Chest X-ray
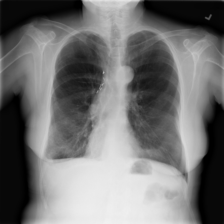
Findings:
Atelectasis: negative
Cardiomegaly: negative
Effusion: negative
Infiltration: negative
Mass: negative
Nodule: negative
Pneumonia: negative
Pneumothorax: positive
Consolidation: negative
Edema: negative
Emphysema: negative
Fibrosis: positive
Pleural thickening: negative
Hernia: negative